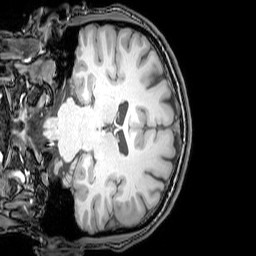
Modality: T1w
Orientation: coronal
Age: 26
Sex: male
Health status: healthy
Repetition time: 0.081 s
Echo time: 0.037 s